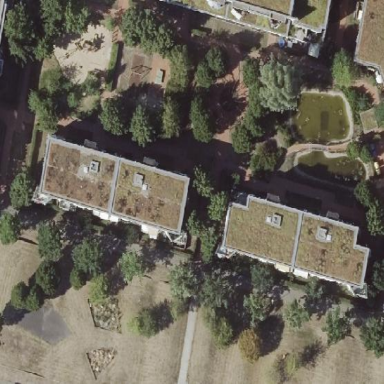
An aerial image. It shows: Apartment building with flat roof.